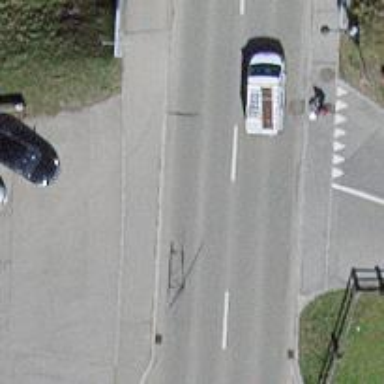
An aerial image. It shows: Primary highway with asphalt surface and lanes for cycling on both sides.